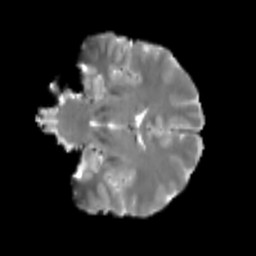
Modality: T2w
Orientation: coronal
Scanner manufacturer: siemens
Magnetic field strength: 3 T
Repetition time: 4 s
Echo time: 0.0594 s